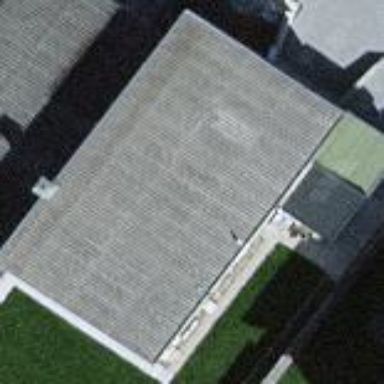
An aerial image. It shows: Building with flat gray roof.